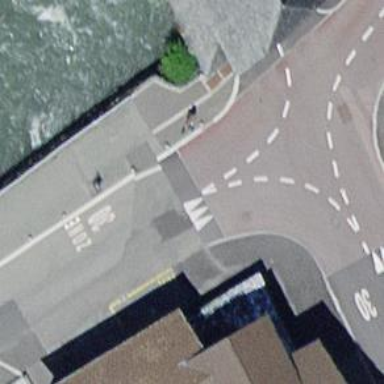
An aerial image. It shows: Uncontrolled crossing on the road.